Question: I currently have html enabled tooltips that also display "sub graphs". However, it would be nice if it was possible to have all tooltips pop up in a fixed location or have an offset that adjusted their relative poition.

This is an example of the kind of tooltip that I have (blank data). I'd like to move it to the right. Any suggestions would be appreciated, including any javascript trickery.
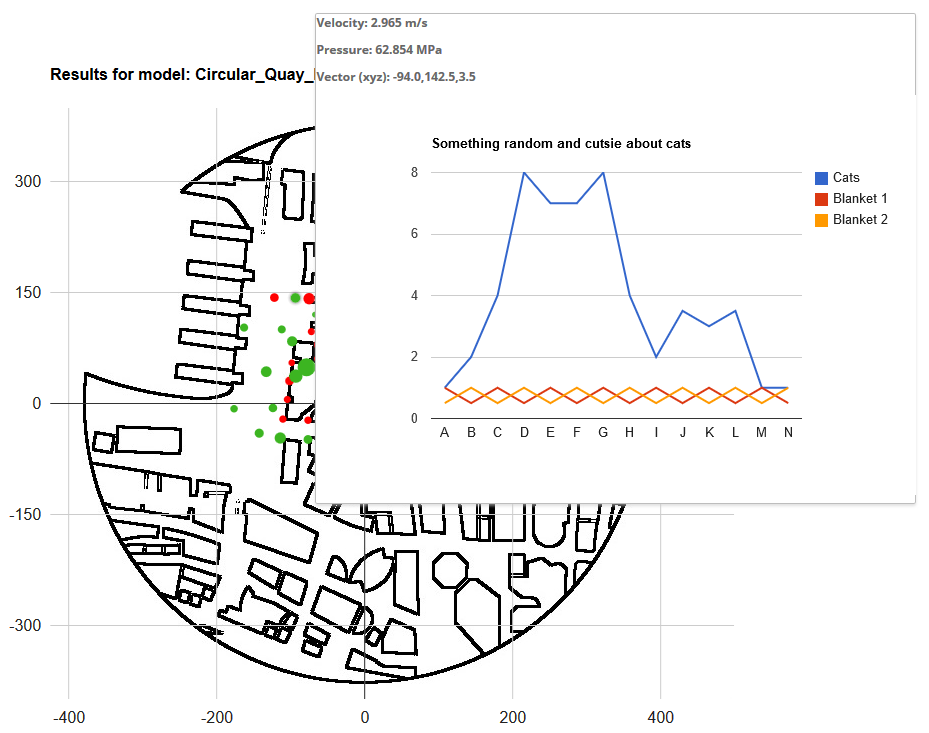
Answer: The tooltip position is set inline, so you need to listen for DOM insertion of the tooltip and change the position manually. Mutation events are deprecated, so use a 'MutationObserver' if it is available (Chrome, Firefox, IE11) and a 'DOMNodeInserted' event handler if not (IE 9, 10). This will not work in IE8.
'''
google.visualization.events.addOneTimeListener(myChart, 'ready', function () {
var container = document.querySelector('#myChartDiv > div:last-child');
function setPosition () {
var tooltip = container.querySelector('div.google-visualization-tooltip');
tooltip.style.top = 0;
tooltip.style.left = 0;
}
if (typeof MutationObserver === 'function') {
var observer = new MutationObserver(function (m) {
for (var i = 0; i < m.length; i++) {
if (m[i].addedNodes.length) {
setPosition();
break; // once we find the added node, we shouldn't need to look any further
}
}
});
observer.observe(container, {
childList: true
});
}
else if (document.addEventListener) {
container.addEventListener('DOMNodeInserted', setPosition);
}
else {
container.attachEvent('onDOMNodeInserted', setPosition);
}
});
'''
The 'MutationObserver' should be fine, but the events may need some work; I didn't test them.